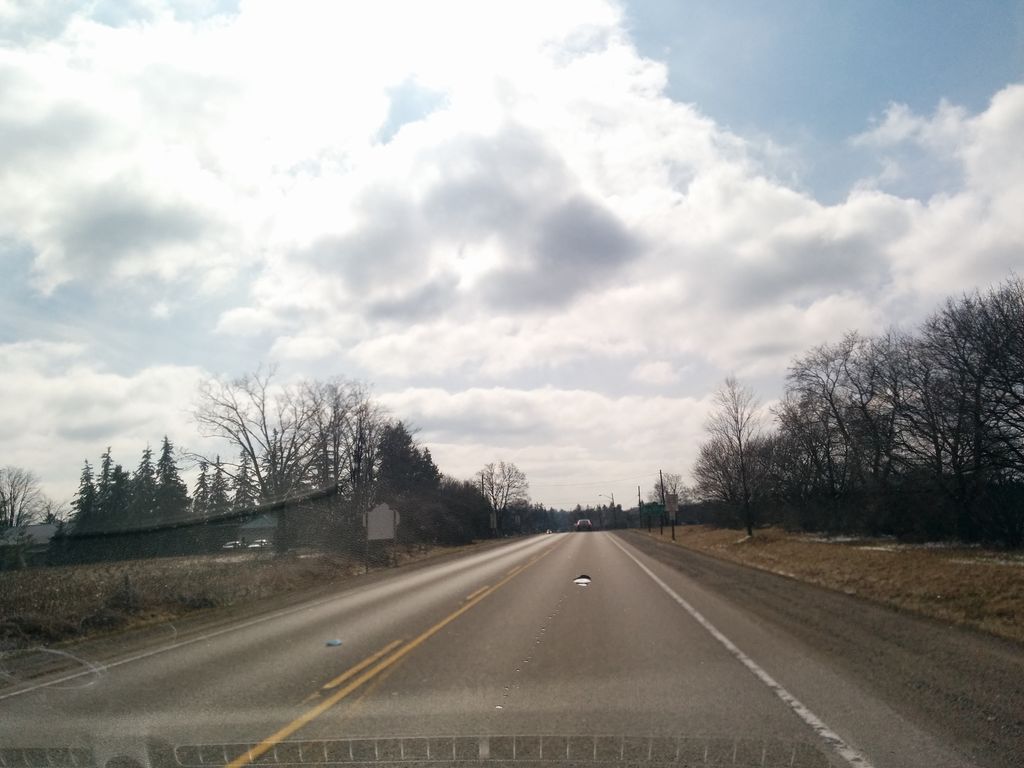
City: kitchener-waterloo